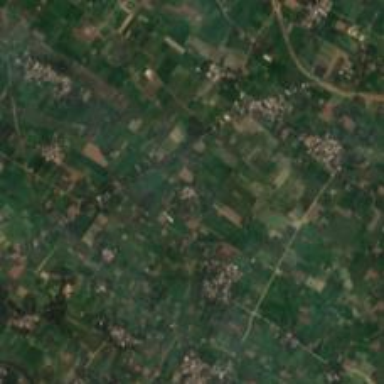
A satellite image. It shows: Small hamlet.